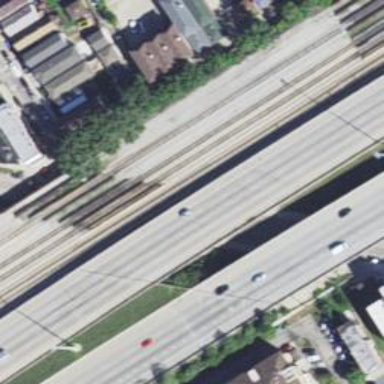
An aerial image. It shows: Bridge with electrified rails.